Question: Several years ago I took an algorithms course where we were giving the following problem (or one like it):
> There is a building of 'n' floors with an elevator that can only go up 2 floors at a time and down 3 floors at a time. Using dynamic programming write a function that will compute the number of steps it takes the elevator to get from floor 'i' to floor 'j'.
This is obviously easy using a stateful approach, you create an array n elements long and fill it up with the values. You could even use a technically non-stateful approach that involves accumulating a result as recursively passing it around. My question is how to do this in a non-stateful manner by using lazy evaluation and tying the knot.
---
I think I've devised the correct mathematical formula:

where 'i+2' and 'i-3' are within the allowed values.
Unfortunately I can't get it to terminate. If I put the 'i+2' case first and then choose an even floor I can get it to evaluate the even floors below the target level but that's it. I suspect that it shoots straight to the highest even floor for everything else, drops 3 levels, then repeats, forever oscillating between the top few floors.
So it's probably exploring the infinite space (or finite but with loops) in a depth first manner. I can't think of how to explore the space in a breadth first fashion without using a whole lot of data structures in between that effectively mimic a stateful approach.
---
Although this simple problem is disappointingly difficult I suspect that having seen a solution in 1 dimension I might be able to make it work for a 2 dimensional variation of the problem.
---
EDIT: A lot of the answers tried to solve the problem in a different way. The problem itself isn't interesting to me, the question is about the method used. Chaosmatter's approach of creating a 'minimal' function which can compare potentially infinite numbers is possibly a step in the right direction. Unfortunately if I try to create a list representing a building with 100 floors the result takes too long to compute, since the solutions to sub problems are not reused.
I made an attempt to use a self-referencing data structure but it doesn't terminate, there is some kind of infinite loop going on. I'll post my code so you can understand what it is I'm going for. I'll change the accepted answer if someone can actually solve the problem using dynamic programming on a self-referential data structure using laziness to avoid computing things more than once.
'''
levels = go [0..10]
where
go [] = []
go (x:xs) = minimum
[ if i == 7
then 0
else 1 + levels !! i
| i <- filter (
-> n >= 0 && n <= 10) [x+2,x-3] ]
: go xs
'''
You can see how '1 + levels !! i' tries to reference the previously calculated result and how 'filter (
-> n >= 0 && n <= 10) [x+2,x-3]' tries to limit the values of 'i' to valid ones. As I said, this doesn't actually work, it simply demonstrates the by which I want to see this problem solved. Other ways of solving it are interesting to me.
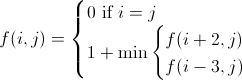
Answer: Since you're trying to solve this in two dimensions, and for other problems than the one described, let's explore some more general solutions. We are trying to solve the <URL> on directed graphs.
Our representation of a graph is currently something like 'a -> [a]', where the function returns the vertices reachable from the input. Any implementation will additionally require that we can compare to see if two vertices are the same, so we'll need 'Eq a'.
The following graph is problematic, and introduces almost all of the difficulty in solving the problem in general:
'''
problematic 1 = [2]
problematic 2 = [3]
problematic 3 = [2]
problematic 4 = []
'''
When trying to reach 4 from 1, there are is a cycle involving 2 and 3 that must be detected to determine that there is no path from 1 to 4.
The algorithm Will presented has, if applied to the general problem for finite graphs, worst case performance that is unbounded in both time and space. We can modify his solution to attack the general problem for graphs containing only finite paths and finite cycles by adding cycle detection. Both his original solution and this modification will find finite paths even in infinite graphs, but neither is able to reliably determine that there is no path between two vertices in an infinite graph.
'''
acyclicPaths :: (Eq a) => (a->[a]) -> a -> a -> [[a]]
acyclicPaths steps i j = map (tail . reverse) . filter ((== j).head) $ queue
where
queue = [[i]] ++ gen 1 queue
gen d _ | d <= 0 = []
gen d (visited:t) = let r = filter ((flip notElem) visited) . steps . head $ visited
in map (:visited) r ++ gen (d+length r-1) t
shortestPath :: (Eq a) => (a->[a]) -> a -> a -> Maybe [a]
shortestPath succs i j = listToMaybe (acyclicPaths succs i j)
'''
Reusing the 'step' function from Will's answer as the definition of your example problem, we could get the length of the shortest path from floor 4 to 5 of an 11 story building by 'fmap length $ shortestPath (step 11) 4 5'. This returns 'Just 3'.
Let's consider a finite graph with v vertices and e edges. A graph with v vertices and e edges can be described by an input of size n ~ O(v+e). The worst case graph for this algorithm is to have one unreachable vertex, 'j', and the remaining vertexes and edges devoted to creating the largest number of acyclic paths starting at 'i'. This is probably something like a clique containing all the vertices that aren't 'i' or 'j', with edges from 'i' to every other vertex that isn't 'j'. The number of vertices in a clique with e edges is O(e^(1/2)), so this graph has e ~ O(n), v ~ O(n^(1/2)). This graph would have O((n^(1/2))!) paths to explore before determining that 'j' is unreachable.
The memory required by this function for this case is O((n^(1/2))!), since it only requires a constant increase in the queue for each path.
The time required by this function for this case is O((n^(1/2))! * n^(1/2)). Each time it expands a path, it must check that the new node isn't already in the path, which takes O(v) ~ O(n^(1/2)) time. This could be improved to O(log (n^(1/2))) if we had 'Ord a' and used a 'Set a' or similar structure to store the visited vertices.
For non-finite graphs, this function should only fail to terminate exactly when there doesn't exists a finite path from 'i' to 'j' but there does exist a non-finite path from 'i' to 'j'.
A dynamic programming solution doesn't generalize in the same way; let's explore why.
To start with, we'll adapt chaosmasttter's solution to have the same interface as our breadth-first search solution:
'''
instance Show Natural where
show = show . toNum
infinity = Next infinity
shortestPath' :: (Eq a) => (a->[a]) -> a -> a -> Natural
shortestPath' steps i j = go i
where
go i | i == j = Zero
| otherwise = Next . foldr minimal infinity . map go . steps $ i
'''
This works nicely for the elevator problem, 'shortestPath' (step 11) 4 5' is '3'. Unfortunately, for our problematic problem, 'shortestPath' problematic 1 4' overflows the stack. If we add a bit more code for 'Natural' numbers:
'''
fromInt :: Int -> Natural
fromInt x = (iterate Next Zero) !! x
instance Eq Natural where
Zero == Zero = True
(Next a) == (Next b) = a == b
_ == _ = False
instance Ord Natural where
compare Zero Zero = EQ
compare Zero _ = LT
compare _ Zero = GT
compare (Next a) (Next b) = compare a b
'''
we can ask if the shortest path is shorter than some upper bound. In my opinion, this really shows off what's happening with lazy evaluation. 'problematic 1 4 < fromInt 100' is 'False' and 'problematic 1 4 > fromInt 100' is 'True'.
Next, to explore dynamic programming, we'll need to introduce some dynamic programming. Since we will build a table of the solutions to all of the sub-problems, we will need to know the possible values that the vertices can take. This gives us a slightly different interface:
'''
shortestPath'' :: (Ix a) => (a->[a]) -> (a, a) -> a -> a -> Natural
shortestPath'' steps bounds i j = go i
where
go i = lookupTable ! i
lookupTable = buildTable bounds go2
go2 i | i == j = Zero
| otherwise = Next . foldr minimal infinity . map go . steps $ i
-- A utility function that makes memoizing things easier
buildTable :: (Ix i) => (i, i) -> (i -> e) -> Array i e
buildTable bounds f = array bounds . map (\x -> (x, f x)) $ range bounds
'''
We can use this like 'shortestPath'' (step 11) (1,11) 4 5' or 'shortestPath'' problematic (1,4) 1 4 < fromInt 100'. This still can't detect cycles...
The cycle detection is problematic for dynamic programming, because the sub-problems aren't the same when they are approached from different paths. Consider a variant of our 'problematic' problem.
'''
problematic' 1 = [2, 3]
problematic' 2 = [3]
problematic' 3 = [2]
problematic' 4 = []
'''
If we are trying to get from '1' to '4', we have two options:
- '2''2''4'- '3''3''4'
If we choose to explore '2', we will be faced with the following option:
- '3''3''4'
We want to combine the two explorations of the shortest path from '3' to '4' into the same entry in the table. If we want to avoid cycles, this is really something slightly more subtle. The problems we faced were really:
- '2''2''4''1'- '3''3''4''1'
After choosing '2'
- '3''3''4''1''2'
These two questions about how to get from '3' to '4' have two slightly different answers. They are two different sub-problems which can't fit in the same spot in a table. Answering the first question eventually requires determining that you can't get to '4' from '2'. Answering the second question is straightforward.
We could make a bunch of tables for each possible set of previously visited vertices, but that doesn't sound very efficient. I've almost convinced myself that we can't do reach-ability as a dynamic programming problem using only laziness.
While working on a dynamic programming solution with reach-ability or cycle detection, I realized that once we have seen a node in the options, no later path visiting that node can ever be optimal, whether or not we follow that node. If we reconsider 'problematic'':
If we are trying to get from '1' to '4', we have two options:
- '2''2''4''1''2''3'- '3''3''4''1''2''3'
This gives us an algorithm to find the length of the shortest path quite easily:
'''
-- Vertices first reachable in each generation
generations :: (Ord a) => (a->[a]) -> a -> [Set.Set a]
generations steps i = takeWhile (not . Set.null) $ Set.singleton i: go (Set.singleton i) (Set.singleton i)
where go seen previouslyNovel = let reachable = Set.fromList (Set.toList previouslyNovel >>= steps)
novel = reachable 'Set.difference' seen
nowSeen = reachable 'Set.union' seen
in novel:go nowSeen novel
lengthShortestPath :: (Ord a) => (a->[a]) -> a -> a -> Maybe Int
lengthShortestPath steps i j = findIndex (Set.member j) $ generations steps i
'''
As expected, 'lengthShortestPath (step 11) 4 5' is 'Just 3' and 'lengthShortestPath problematic 1 4' is 'Nothing'.
In the worst case, 'generations' requires space that is O(v*log v), and time that is O(v*e*log v).